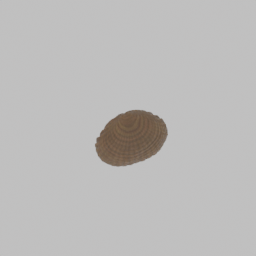
Label: animals